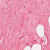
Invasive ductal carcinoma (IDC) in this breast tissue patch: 0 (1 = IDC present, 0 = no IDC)